Question: I'm following <URL> and I think I did everything correctly, however the app is not behaving as it should. I checked the troubleshooting section and I still think I got things right.
So I guess I need help to tell where the problem is... here is a snapshot of the relevant connections in Interface Builder.
Basically, the keyboard's Done button doesn't dismiss the keyboard, and the Hello button from the view doesn't trigger the changeGreeting method.
If you can't tell what's missing, just ask for me to post some code or whatever is relevant. Thanks!

This is in the controller:
'''
- (BOOL)textFieldShouldReturn:(UITextField *)theTextField {
if (theTextField == textField) {
[textField resignFirstResponder];
}
return YES;
}
'''
Edit: I'm an idiot, I hadn't saved the nib file, thought I had. Sorry!
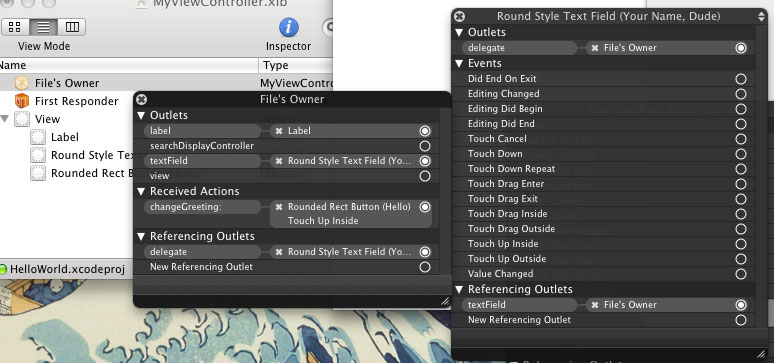
Answer: All right, besides the fact that I was an idiot for not having saved the nib file... once I did, my view wasn't loading anymore, raising an exception.
Turns out this connection was missing:

The funny thing is I don't remember having made it before when the view was being loaded. I tried this and everything works now.